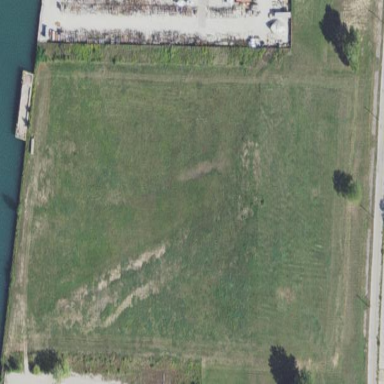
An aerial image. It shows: Fence around brownfield site.